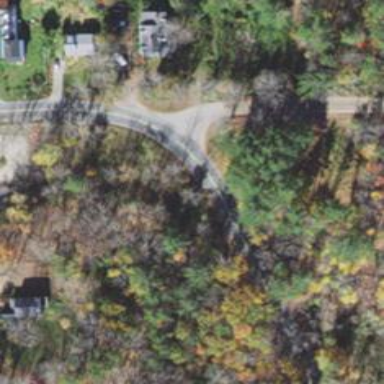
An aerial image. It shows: Asphalt road classified as tertiary.